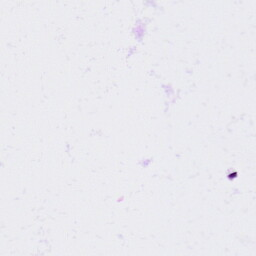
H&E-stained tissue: Lung